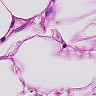
Metastatic tissue present: no